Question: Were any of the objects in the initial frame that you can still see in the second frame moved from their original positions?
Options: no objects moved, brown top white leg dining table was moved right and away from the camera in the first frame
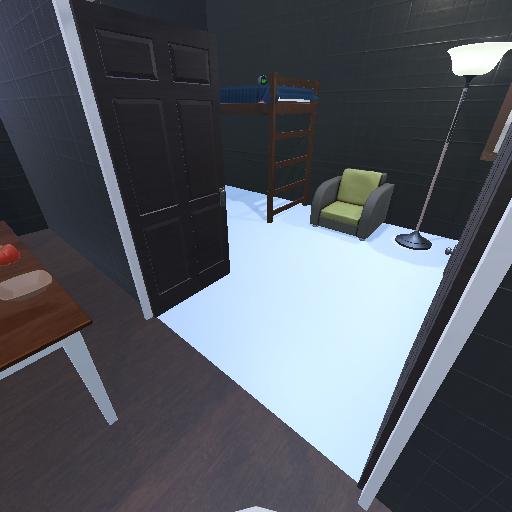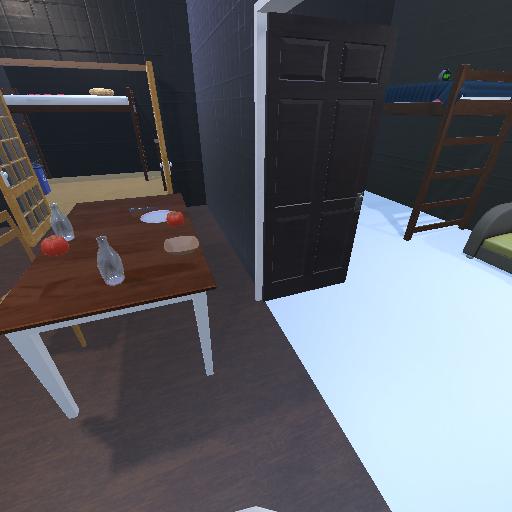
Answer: no objects moved